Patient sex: M
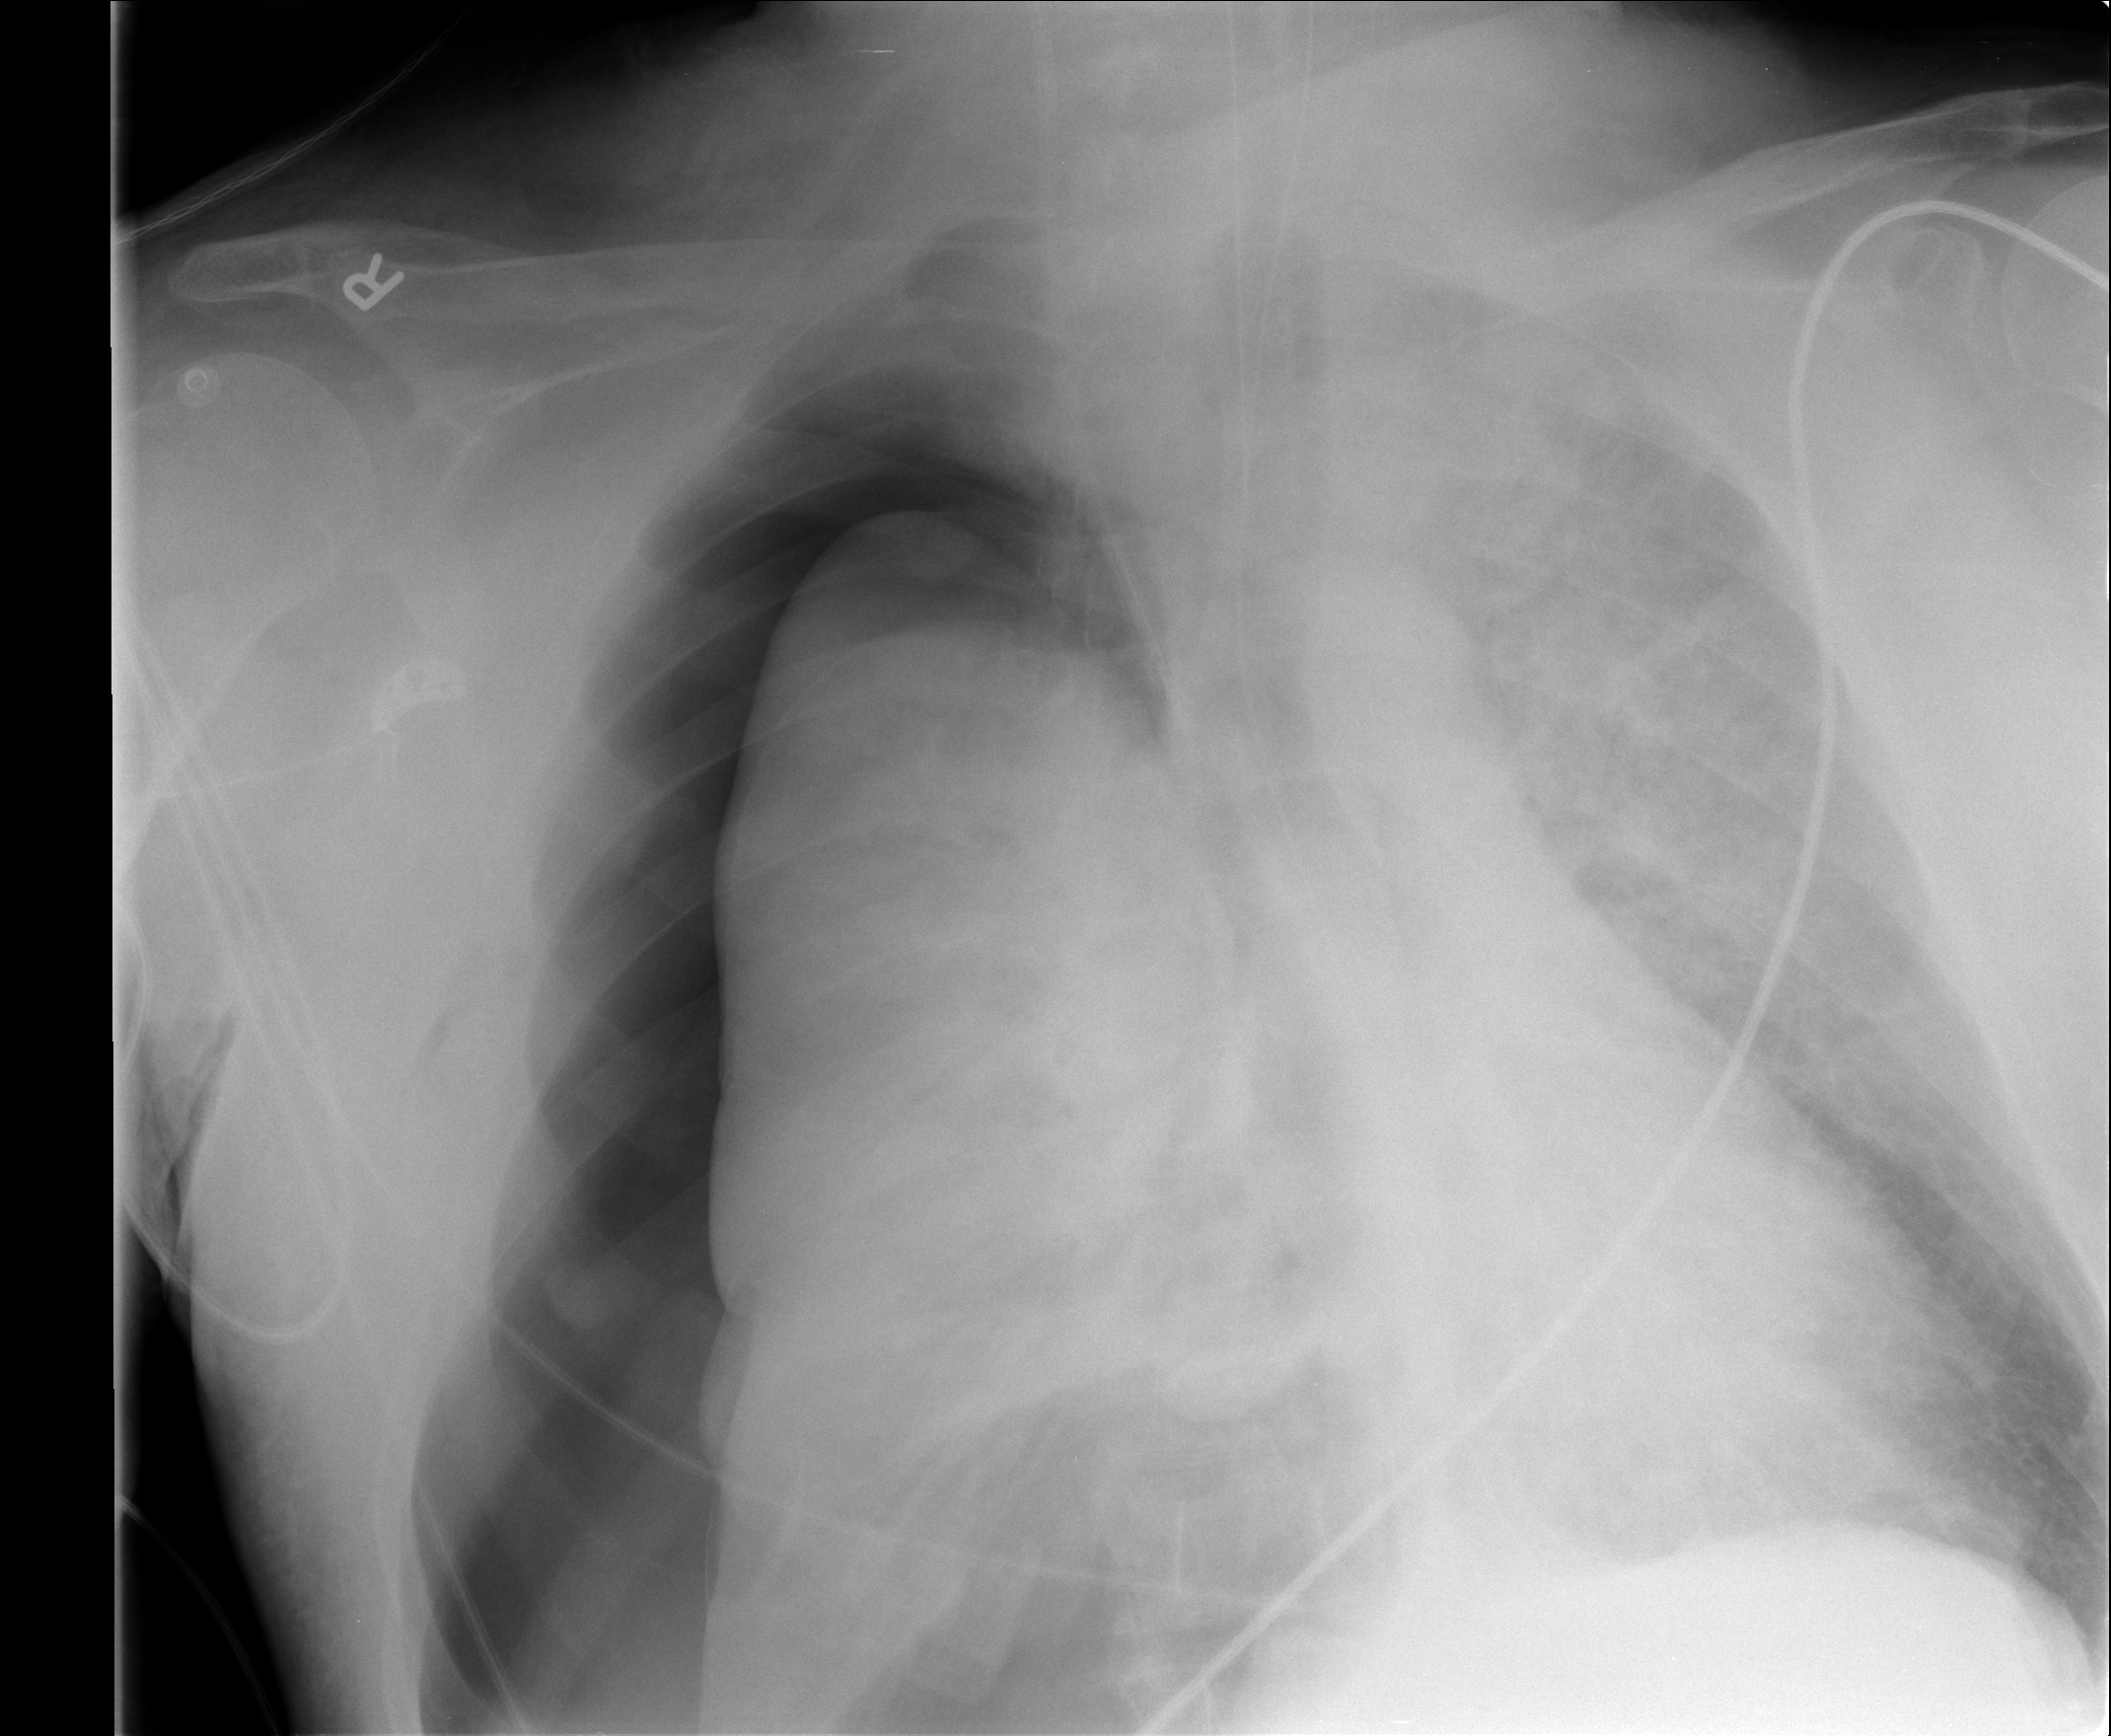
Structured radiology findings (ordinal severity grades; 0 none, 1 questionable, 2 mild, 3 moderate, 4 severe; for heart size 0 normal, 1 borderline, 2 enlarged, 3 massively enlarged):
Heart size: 0
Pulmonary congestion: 3
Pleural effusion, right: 0
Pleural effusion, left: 0
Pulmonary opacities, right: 0
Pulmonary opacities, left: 3
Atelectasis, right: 4
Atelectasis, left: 3